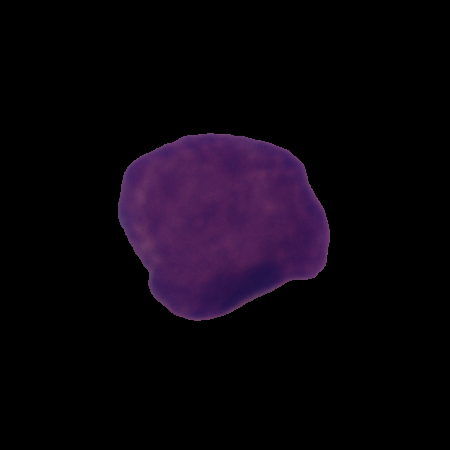
Label: cancer